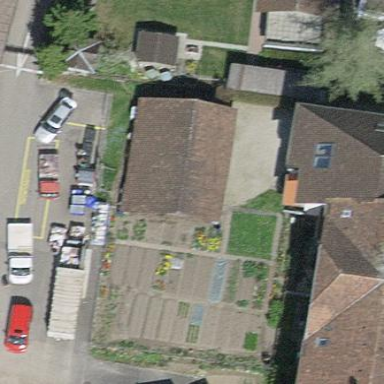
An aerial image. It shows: Garage building.